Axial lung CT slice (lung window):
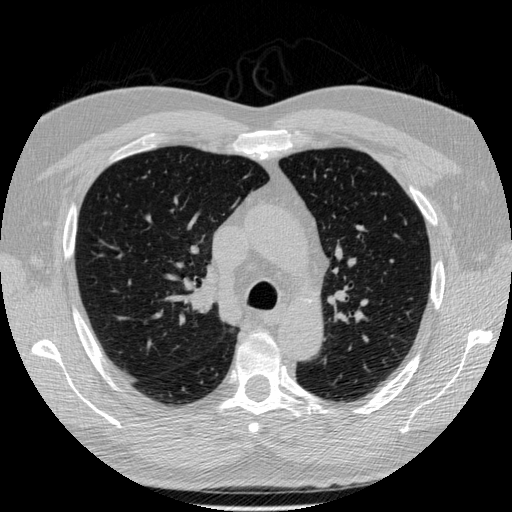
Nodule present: no